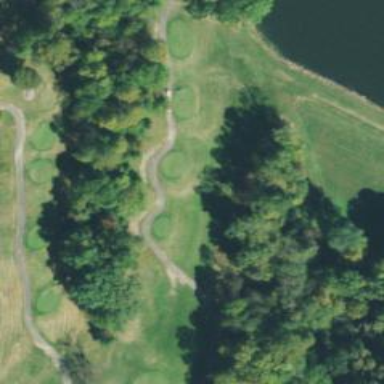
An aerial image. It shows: Golf tee.